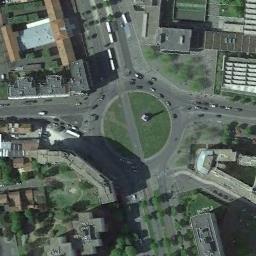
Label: roundabout